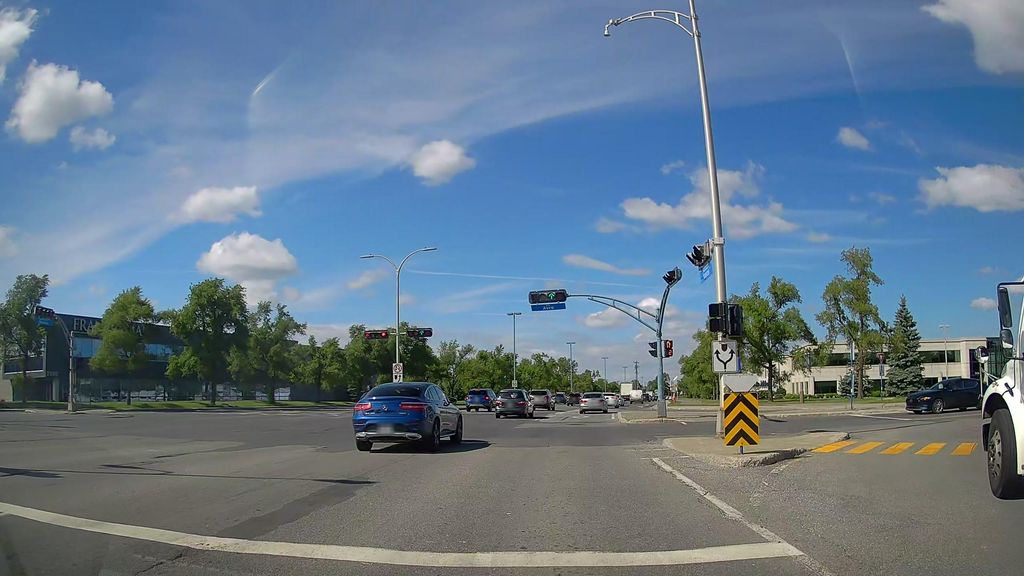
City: montreal